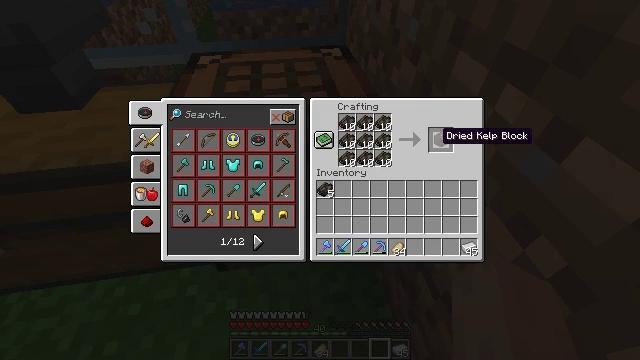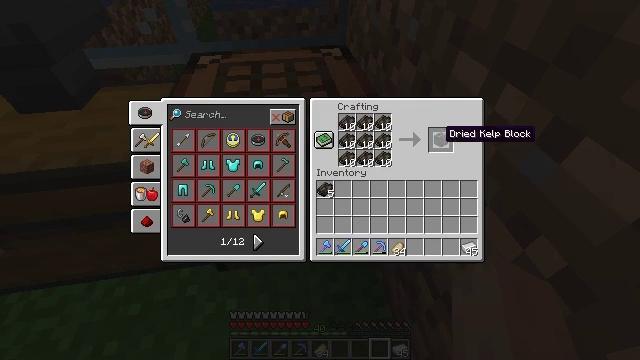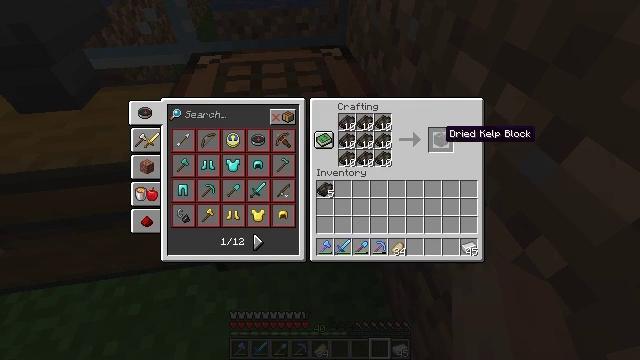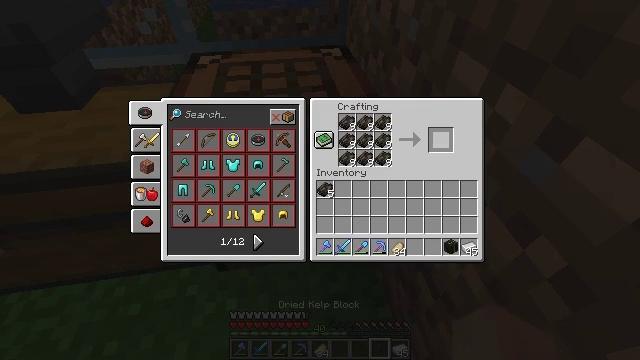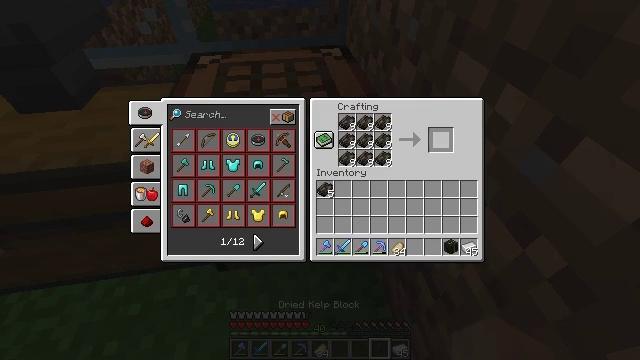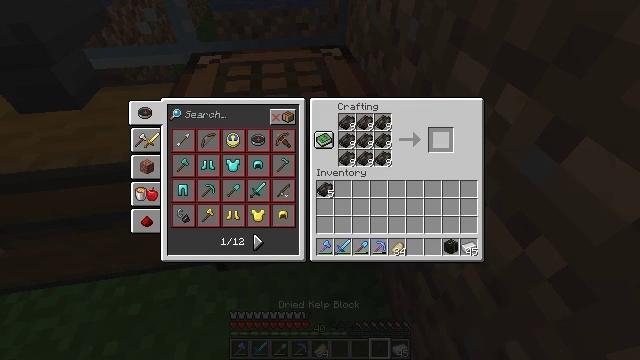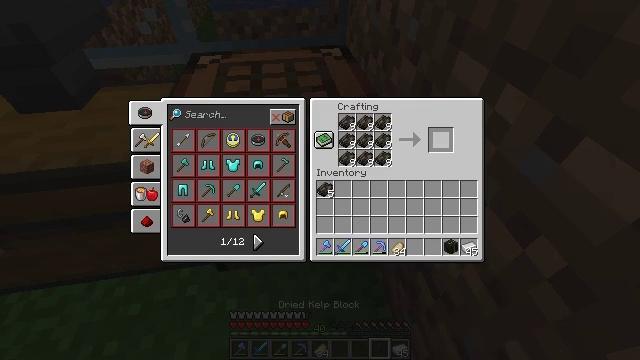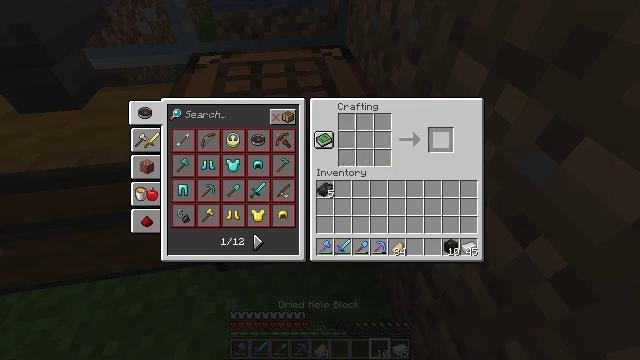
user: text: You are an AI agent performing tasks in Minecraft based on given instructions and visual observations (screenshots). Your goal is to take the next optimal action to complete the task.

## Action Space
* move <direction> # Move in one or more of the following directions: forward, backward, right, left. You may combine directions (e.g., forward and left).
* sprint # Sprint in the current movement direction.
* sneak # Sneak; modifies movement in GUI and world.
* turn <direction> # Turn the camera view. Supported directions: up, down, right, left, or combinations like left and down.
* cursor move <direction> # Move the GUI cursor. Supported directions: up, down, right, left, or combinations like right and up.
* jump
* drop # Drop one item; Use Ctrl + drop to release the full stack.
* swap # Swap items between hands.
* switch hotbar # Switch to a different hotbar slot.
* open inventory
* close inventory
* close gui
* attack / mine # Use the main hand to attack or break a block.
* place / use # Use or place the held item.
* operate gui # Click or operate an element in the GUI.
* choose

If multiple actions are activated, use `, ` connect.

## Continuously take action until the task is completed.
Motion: motion action
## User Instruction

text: Open the crafting table and craft a dried kelp block with kelp.
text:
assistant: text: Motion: sneak
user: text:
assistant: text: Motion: sneak
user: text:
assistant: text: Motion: sneak, operate gui
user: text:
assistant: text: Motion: sneak, operate gui
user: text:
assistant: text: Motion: sneak, operate gui
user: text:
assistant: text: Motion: sneak
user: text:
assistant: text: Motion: sneak
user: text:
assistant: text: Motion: sneak